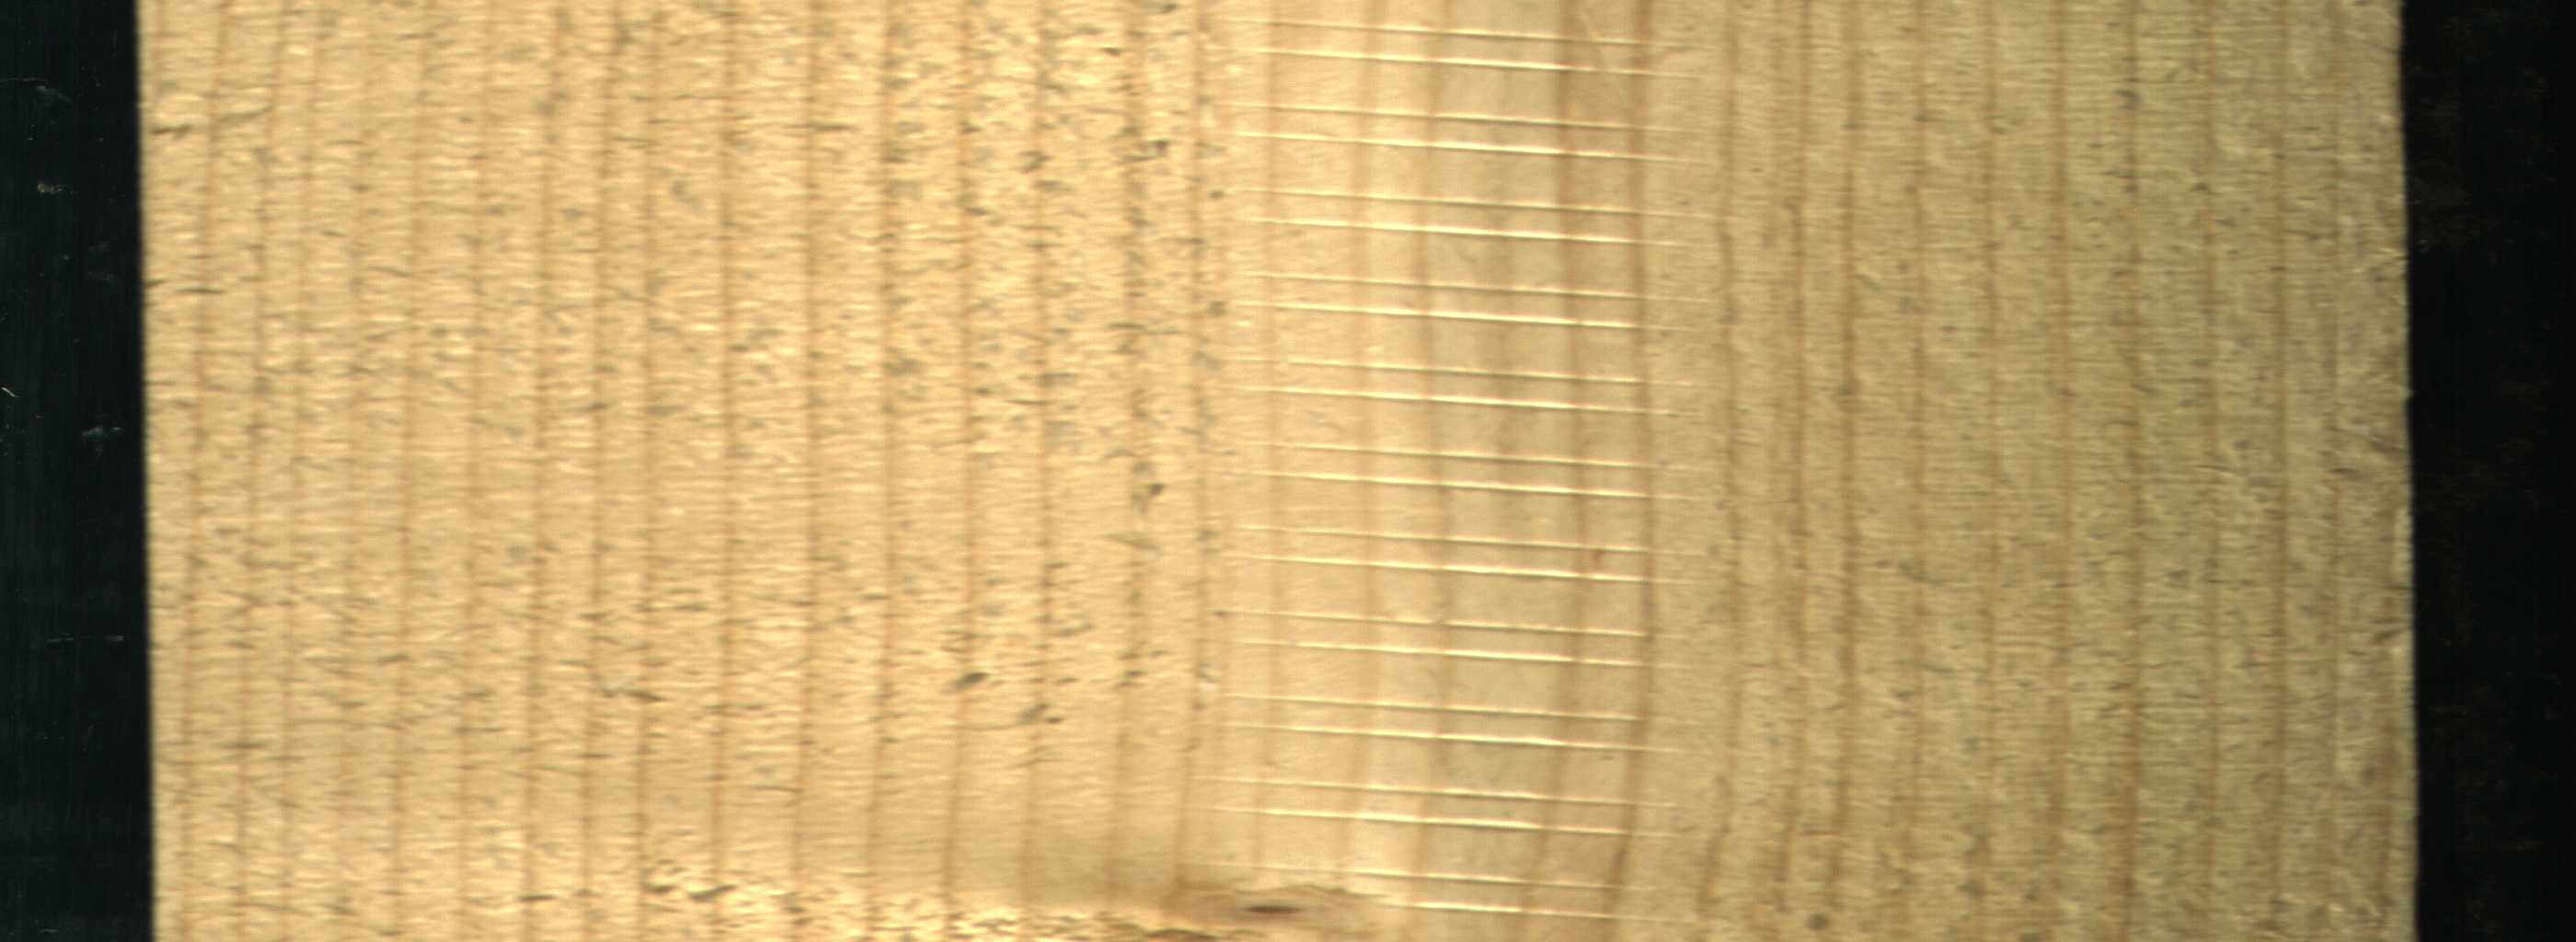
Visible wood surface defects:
Live_Knot